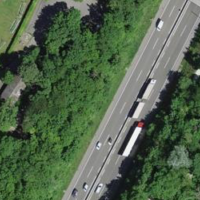
EUNIS habitat code: 57
Species observed at this site:
Tachybaptus ruficollis
Corvus corone
Cyanistes caeruleus
Gallinula chloropus
Corylus avellana
Anas platyrhynchos
Parus major
Erithacus rubecula
Troglodytes troglodytes
Cinclus cinclus
Fringilla coelebs
Turdus merula